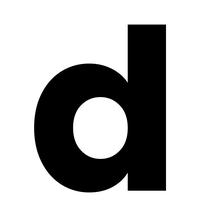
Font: Poppins-Bold